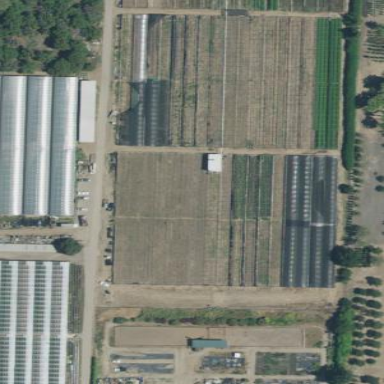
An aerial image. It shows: Greenhouse.